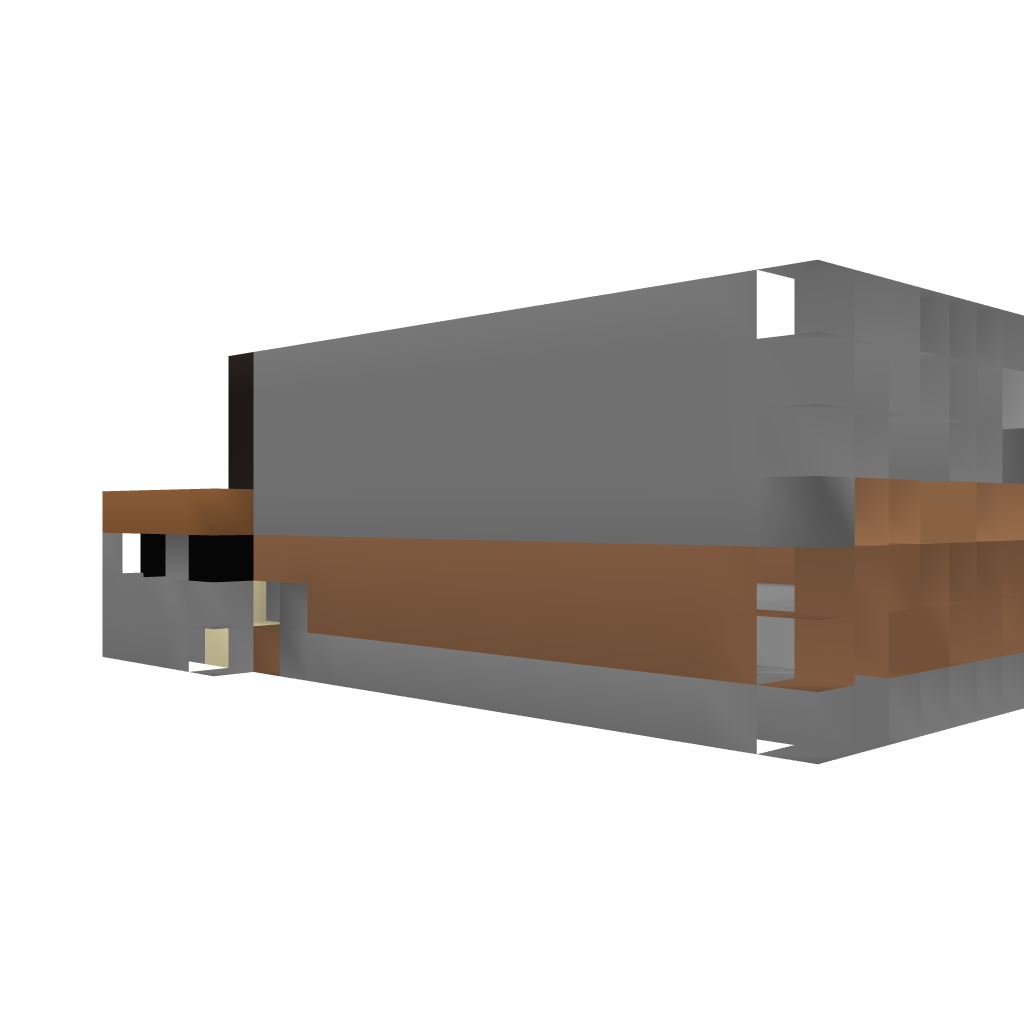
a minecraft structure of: Chicken Egg Collection &amp; Storage